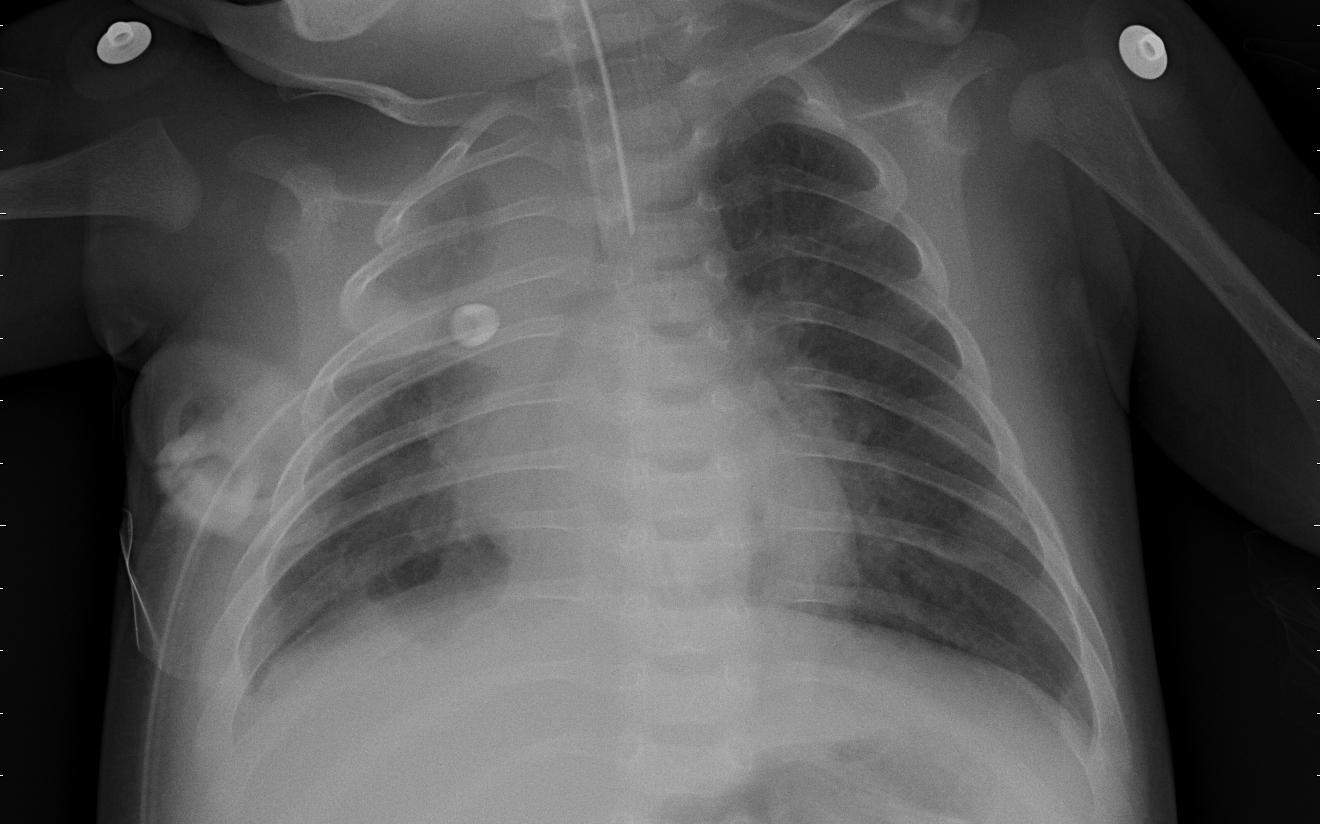
Diagnosis: PNEUMONIA